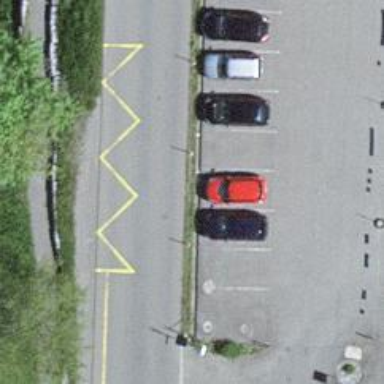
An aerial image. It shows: Bus stop with designated public transport stop position.